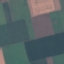
Land use / land cover class: AnnualCrop